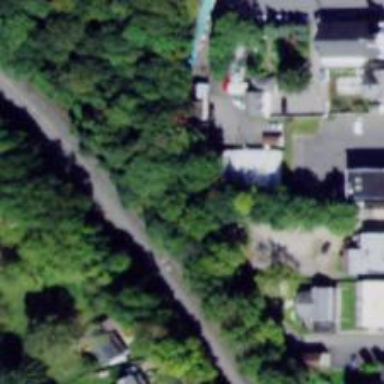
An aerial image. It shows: Disused railway.